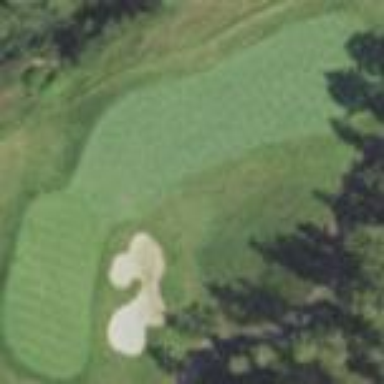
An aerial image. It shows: Green golf area with grass land use.